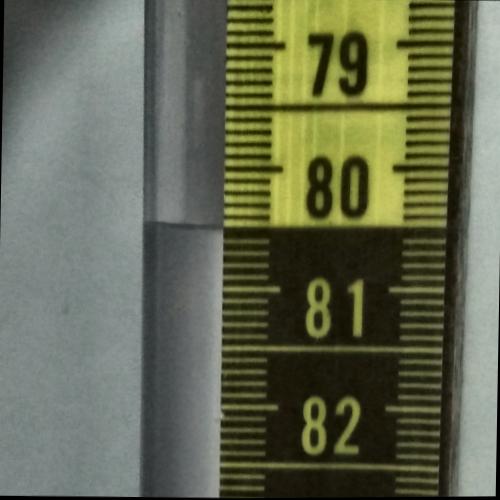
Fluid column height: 80.5 cm